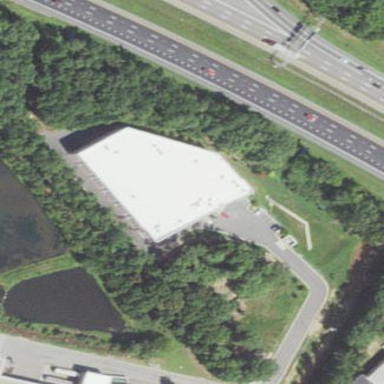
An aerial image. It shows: Storage rental shop located in building.